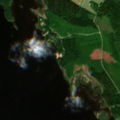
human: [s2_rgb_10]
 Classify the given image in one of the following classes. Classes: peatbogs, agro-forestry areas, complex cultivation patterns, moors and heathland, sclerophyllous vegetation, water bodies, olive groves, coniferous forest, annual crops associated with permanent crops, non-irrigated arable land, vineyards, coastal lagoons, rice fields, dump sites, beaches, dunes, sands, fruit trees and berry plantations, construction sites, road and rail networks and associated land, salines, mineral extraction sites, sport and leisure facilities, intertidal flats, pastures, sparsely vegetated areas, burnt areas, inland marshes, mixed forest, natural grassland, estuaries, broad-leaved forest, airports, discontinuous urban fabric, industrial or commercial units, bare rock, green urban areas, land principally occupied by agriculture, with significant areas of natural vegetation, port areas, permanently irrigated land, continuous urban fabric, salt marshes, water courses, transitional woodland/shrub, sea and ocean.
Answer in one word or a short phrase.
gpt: non-irrigated arable land, mixed forest, water bodies